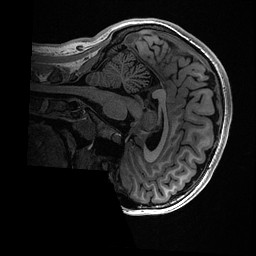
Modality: T1w
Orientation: sagittal
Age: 21
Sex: female
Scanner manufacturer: ge
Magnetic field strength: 3 T
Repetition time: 0.006952 s
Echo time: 0.00292 s